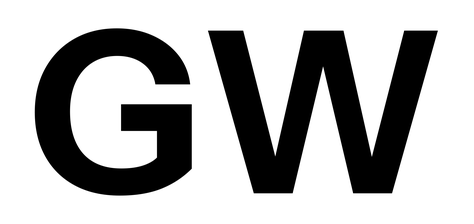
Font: InstrumentSans_Bold